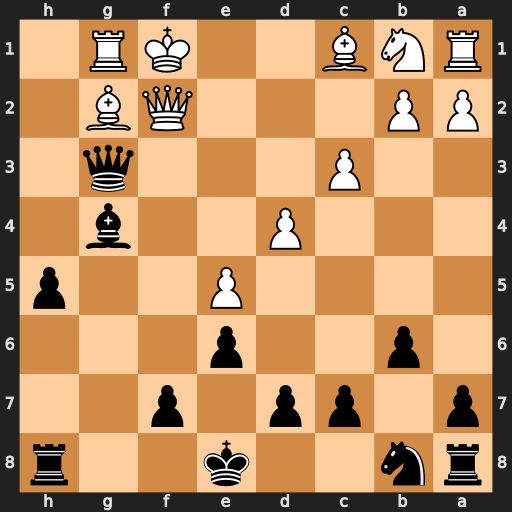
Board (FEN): rn2k2r/p1pp1p2/1p2p3/4P2p/3P2b1/2P3q1/PP3QB1/RNB2KR1
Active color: b
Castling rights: kq
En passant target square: -
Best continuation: Qd3+ Ke1 Qd1#